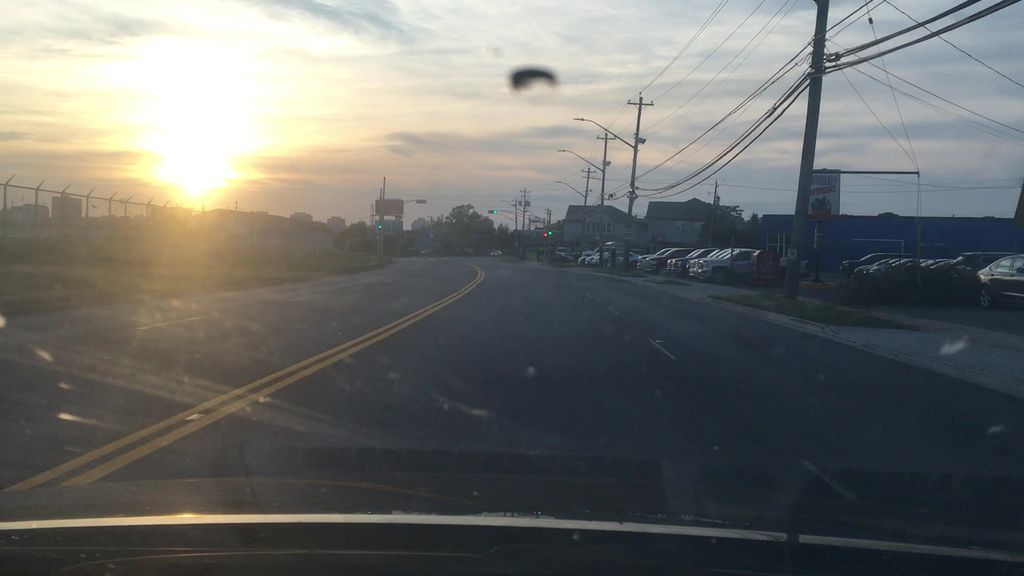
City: halifax